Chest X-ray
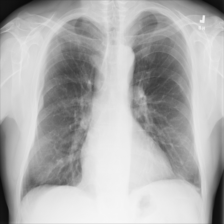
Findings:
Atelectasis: positive
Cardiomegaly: negative
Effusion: negative
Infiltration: negative
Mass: negative
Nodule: negative
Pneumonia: negative
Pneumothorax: negative
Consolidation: negative
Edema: negative
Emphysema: negative
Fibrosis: negative
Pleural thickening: negative
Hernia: negative